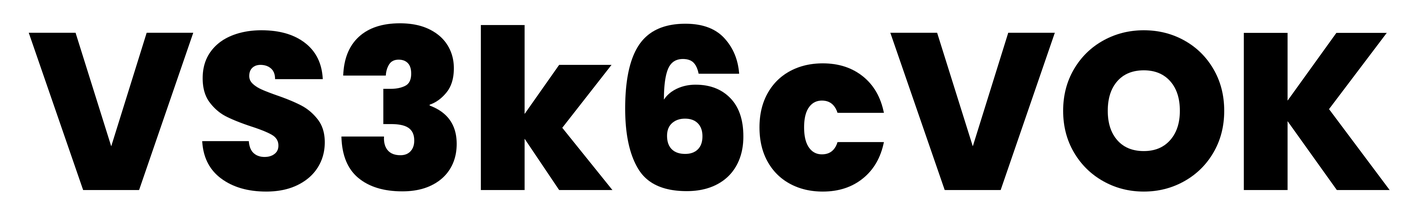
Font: Poppins-ExtraBold